Question: I'm trying to be able to read a file where I will pull what the name of the location is and then calculate the average amount of snow they get.
This is what I have so far.
'''
import pandas
data = pandas.read_csv('filteredData.csv')
if ('NAME' == 'ADA 0.7 SE, MI US'):
data.ix['1/1/2016':'12/31/2016']
newdata=data['SNOW'].mean()
'''
I am still unsure if doing this would be better by grouping the name of the locations and then calculating the average snow that way.
Please be patient with me I'm still brand new to pandas.
This image is just one part of twenty different locations:

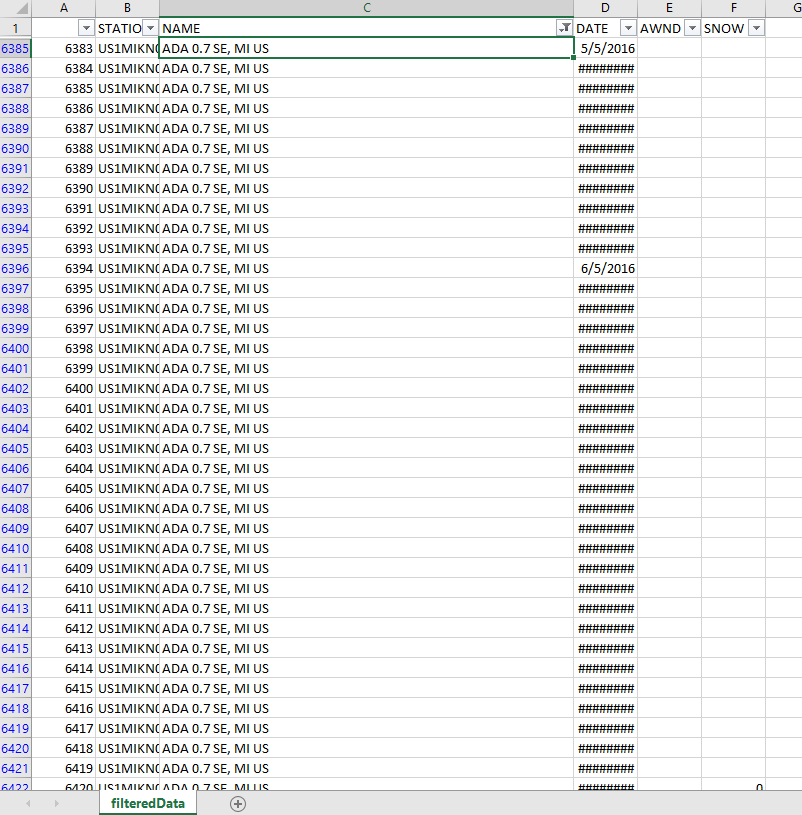
Answer: Looks like you can use 'groupby()':
'''
import pandas as pd
from datetime import datetime
# Create test data
df = pd.DataFrame({
"name": ["place1", "place1", "place1", "place2", "place2", "place2"] * 2,
"date": ["1/1/2016", "1/2/2016", "1/3/2016"] * 2 + ["1/1/2017", "1/2/2017", "1/3/2017"] * 2,
"snow": [10.0, 20.0, 30.0, 100.0, 200.0, 300.0, 0.0, 1.0, 2.0, 1000.0, 2000.0, 3000.0]
})
# Transform string date to datetime format
df["date"] = pd.to_datetime(df["date"])
'''
'df' looks like:
'''
date name snow
0 2016-01-01 place1 10.0
1 2016-01-02 place1 20.0
2 2016-01-03 place1 30.0
3 2016-01-01 place2 100.0
4 2016-01-02 place2 200.0
5 2016-01-03 place2 300.0
6 2017-01-01 place1 0.0
7 2017-01-02 place1 1.0
8 2017-01-03 place1 2.0
9 2017-01-01 place2 1000.0
10 2017-01-02 place2 2000.0
11 2017-01-03 place2 3000.0
'''
Then calculate the average amount of snow for a certain group, in this case, I've grouped by name and year:
'''
# Group dataset by name of place and year, calculate the average amount of snow for each group
df["snow_average"] = df.groupby(["name", df.date.dt.year])["snow"].transform("mean")
'''
'df' now looks like:
'''
date name snow snow_average
0 2016-01-01 place1 10.0 20.0
1 2016-01-02 place1 20.0 20.0
2 2016-01-03 place1 30.0 20.0
3 2016-01-01 place2 100.0 200.0
4 2016-01-02 place2 200.0 200.0
5 2016-01-03 place2 300.0 200.0
6 2017-01-01 place1 0.0 1.0
7 2017-01-02 place1 1.0 1.0
8 2017-01-03 place1 2.0 1.0
9 2017-01-01 place2 1000.0 2000.0
10 2017-01-02 place2 2000.0 2000.0
11 2017-01-03 place2 3000.0 2000.0
'''
You can change your 'groupby()' criteria according to what you're looking for. I used 'name' and year because that's what it looks like you want, judging by your example.
My apologies, I got frustrated. You seem to have misunderstood my answer, and that you needed to create a new dataframe manually. You can use your dataset from the csv file, and do the same commands as above, but apply them to your dataset, which you call 'data':
'''
import pandas
data = pandas.read_csv('filteredData.csv')
# Transform string date to datetime format
data["date"] = pd.to_datetime(data["date"])
print data
# Group dataset by name of place and year, calculate the average amount of snow for each group
data["snow_average"] = data.groupby(["name", data.date.dt.year])["snow"].transform("mean")
print data
'''